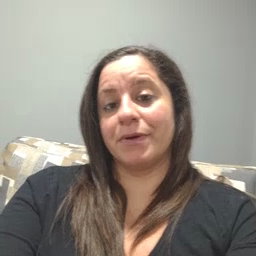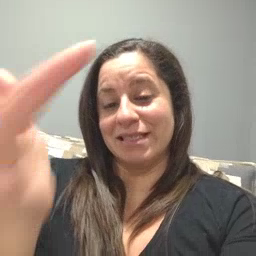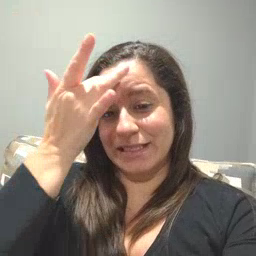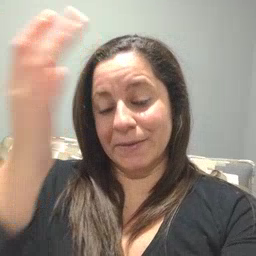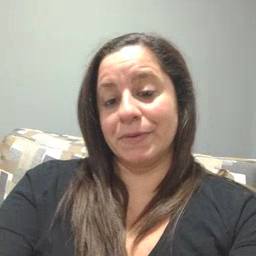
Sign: sick